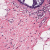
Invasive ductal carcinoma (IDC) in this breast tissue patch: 0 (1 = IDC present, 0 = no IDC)